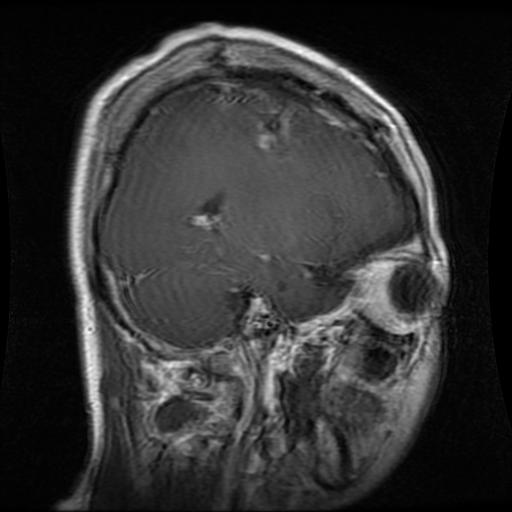
Label: glioma